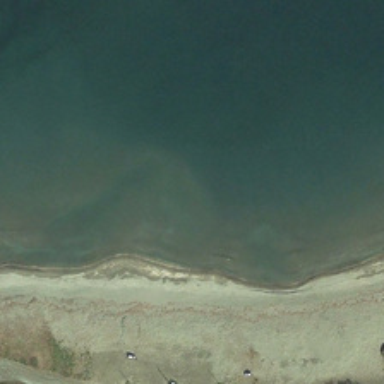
Yellow green beach is near a piece of blue ocean .